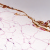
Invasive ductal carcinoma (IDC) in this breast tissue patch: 0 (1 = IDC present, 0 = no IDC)